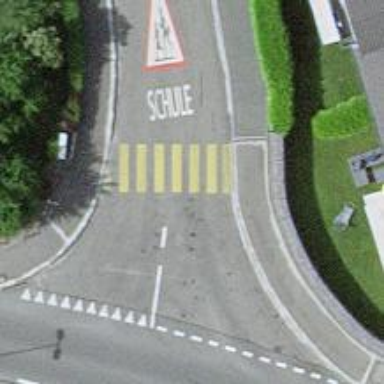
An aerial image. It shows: Zebra crossing on the road.